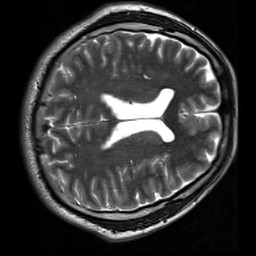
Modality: T2w
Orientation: axial
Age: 28
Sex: male
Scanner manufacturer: siemens
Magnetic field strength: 3 T
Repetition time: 7 s
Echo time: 0.09 s